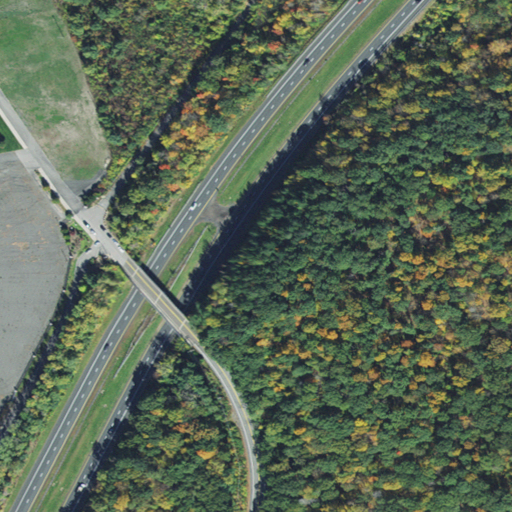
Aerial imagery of mountain in Massachusetts named Cedar Knob containing deciduous forest, medium intensity development, low intensity development, open development, and high intensity development